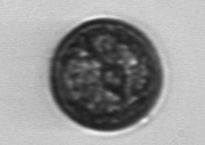
Label: Coscinodiscus